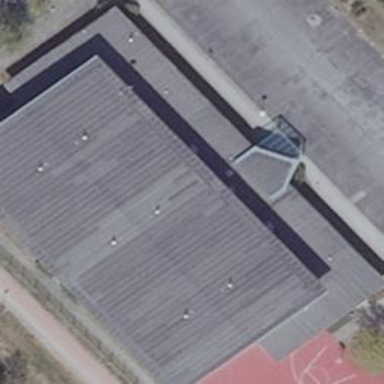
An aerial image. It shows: Sports centre building.